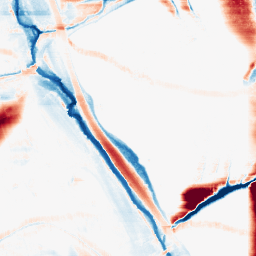
Category: morphological
Decomposition family: morphological_rect
Decomposition parameters: operation: average
width: 50
height: 10
Upsampling method: bspline
Upsampling parameters: scale: 8
Upsampling scale: 8